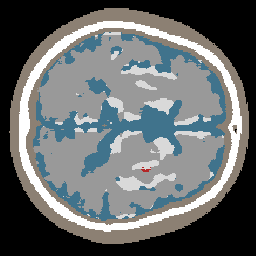
Label: lesion